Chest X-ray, PA view. Patient: 54 years old, sex M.
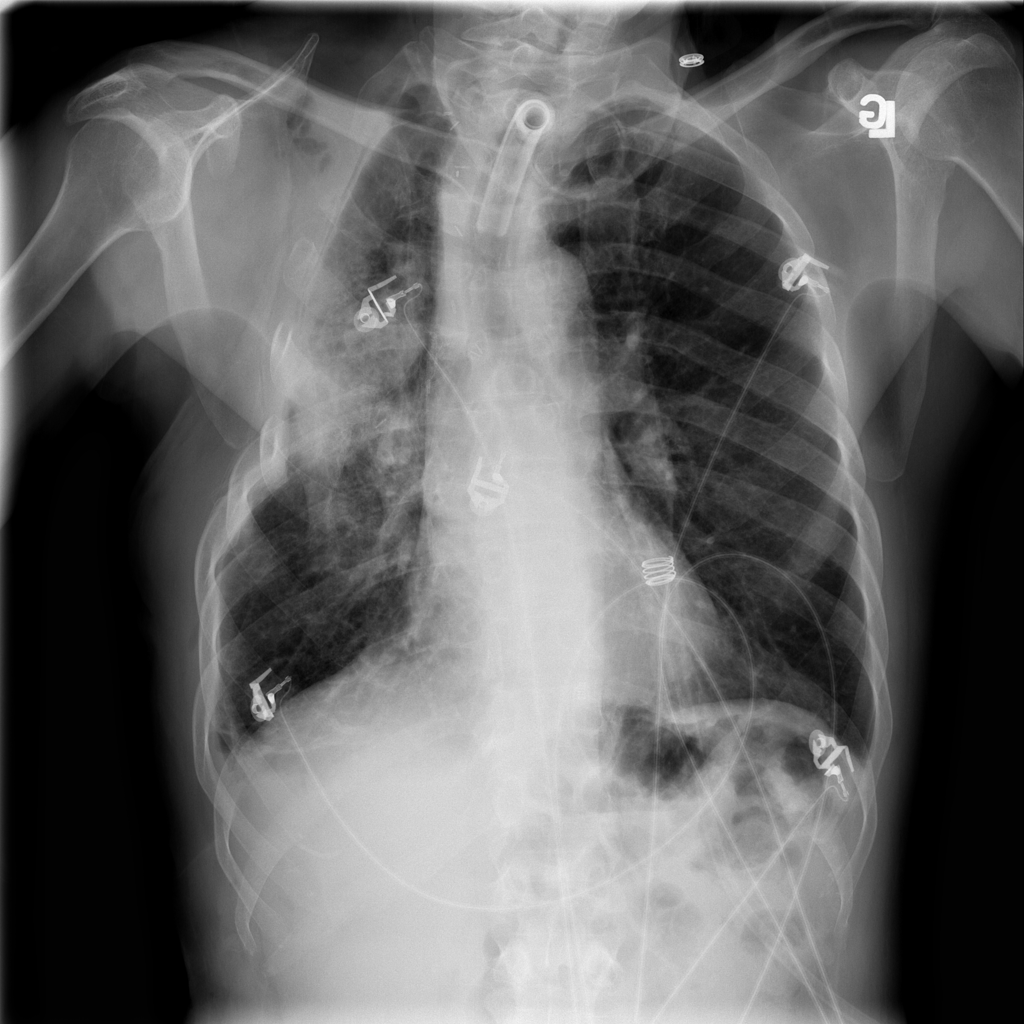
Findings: Pneumothorax